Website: apple
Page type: account-selection
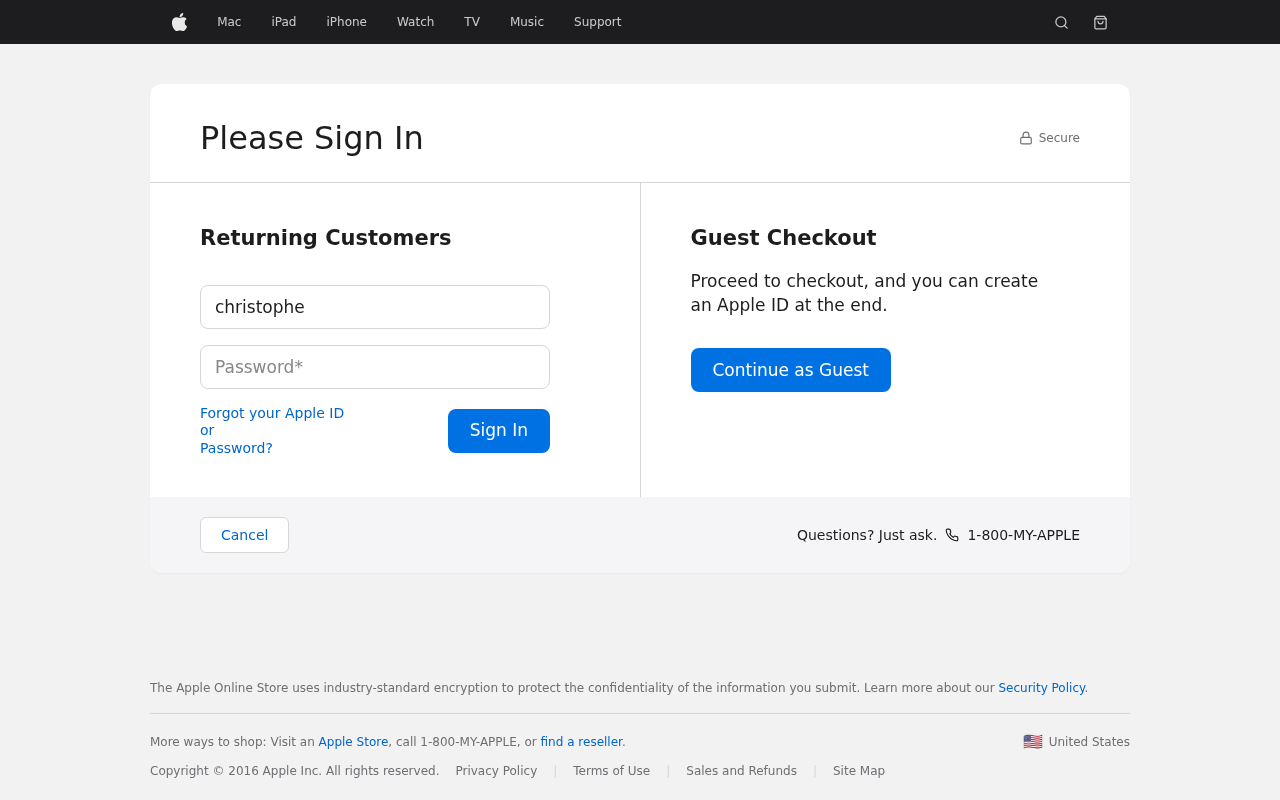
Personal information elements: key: PII_LOGIN_USERNAME
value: christopher_powell